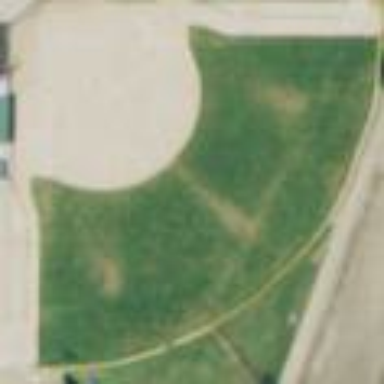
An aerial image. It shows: Softball pitch for baseball.